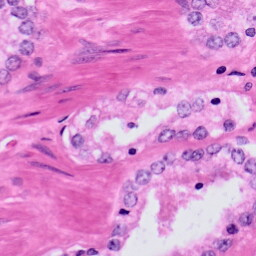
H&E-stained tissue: Prostate